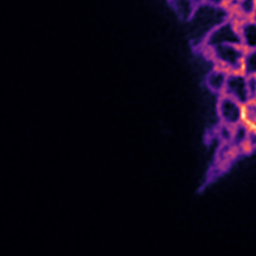
Label: Super-resolution ER image